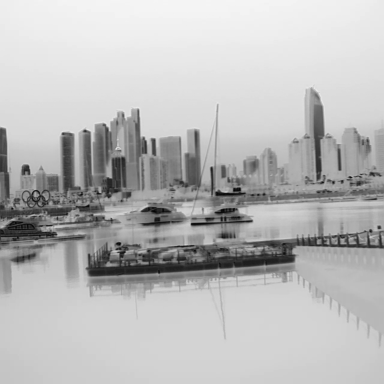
There are three canoes in the infrared image.